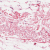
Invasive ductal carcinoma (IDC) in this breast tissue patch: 0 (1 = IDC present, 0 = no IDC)